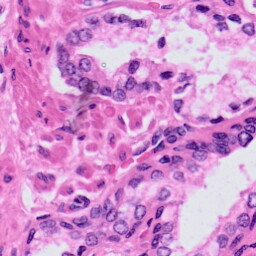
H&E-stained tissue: Prostate